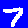
Digit: 7